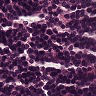
Metastatic tissue present: no